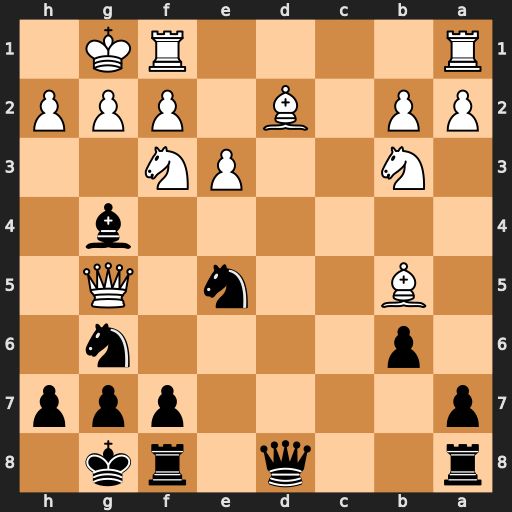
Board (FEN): r2q1rk1/p4ppp/1p4n1/1B2n1Q1/6b1/1N2PN2/PP1B1PPP/R4RK1
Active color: b
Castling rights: -
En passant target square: -
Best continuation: Nxf3+ gxf3 Qxg5